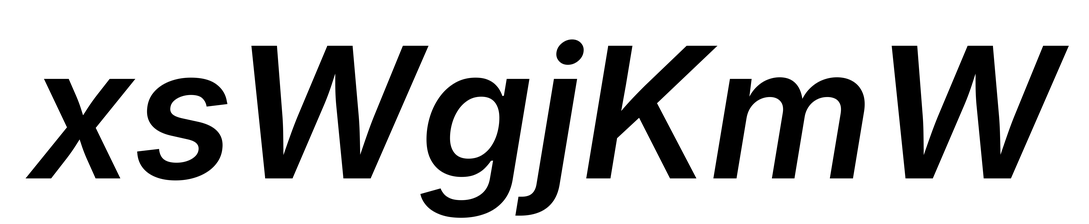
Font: Inter-Italic_SemiBold_Italic